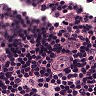
Metastatic tissue present: no